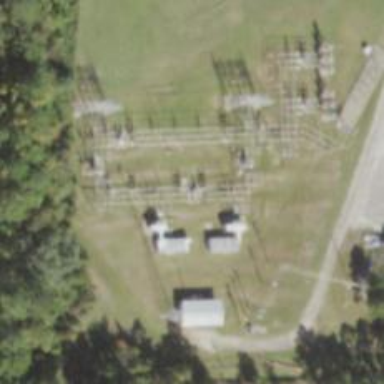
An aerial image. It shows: Switch for power supply.